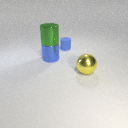
large blue metal cylinder behind large yellow metal sphere